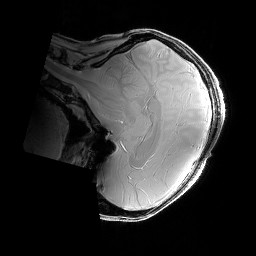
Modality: PDw
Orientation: sagittal
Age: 31
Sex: female
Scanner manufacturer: siemens
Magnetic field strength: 6.98 T
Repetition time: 1.3 s
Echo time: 0.00231 s